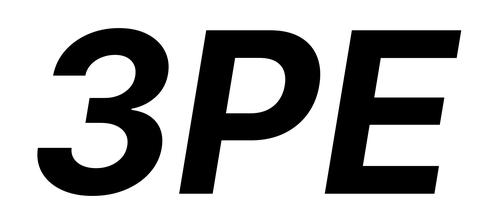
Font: Inter-Italic_Bold_Italic